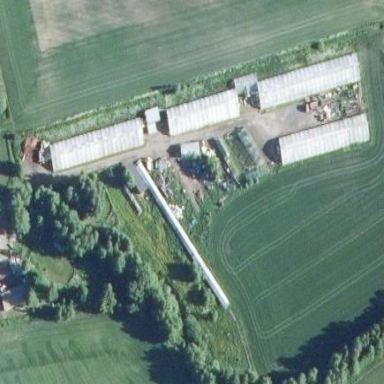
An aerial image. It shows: Area dedicated to greenhouse horticulture.